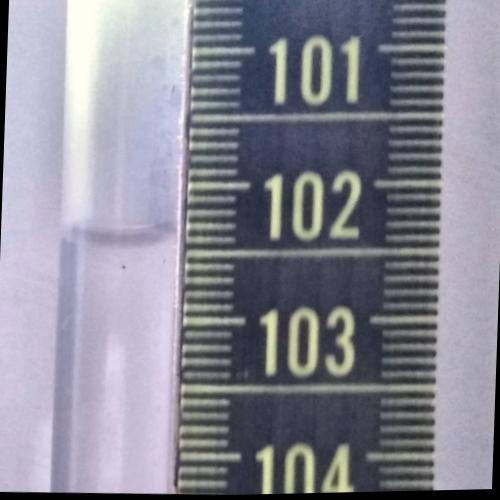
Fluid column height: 102.4 cm